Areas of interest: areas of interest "Botanical Garden"
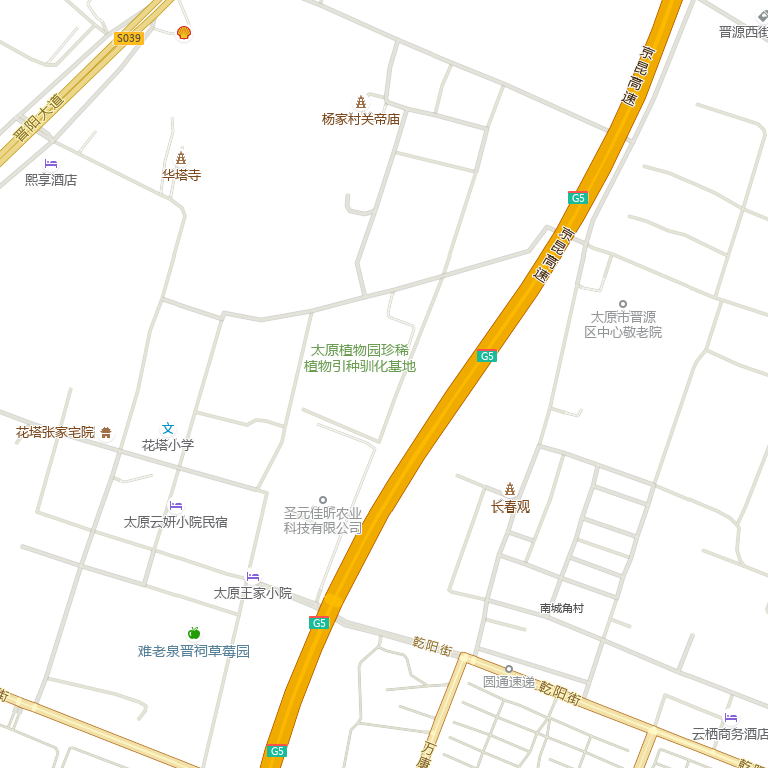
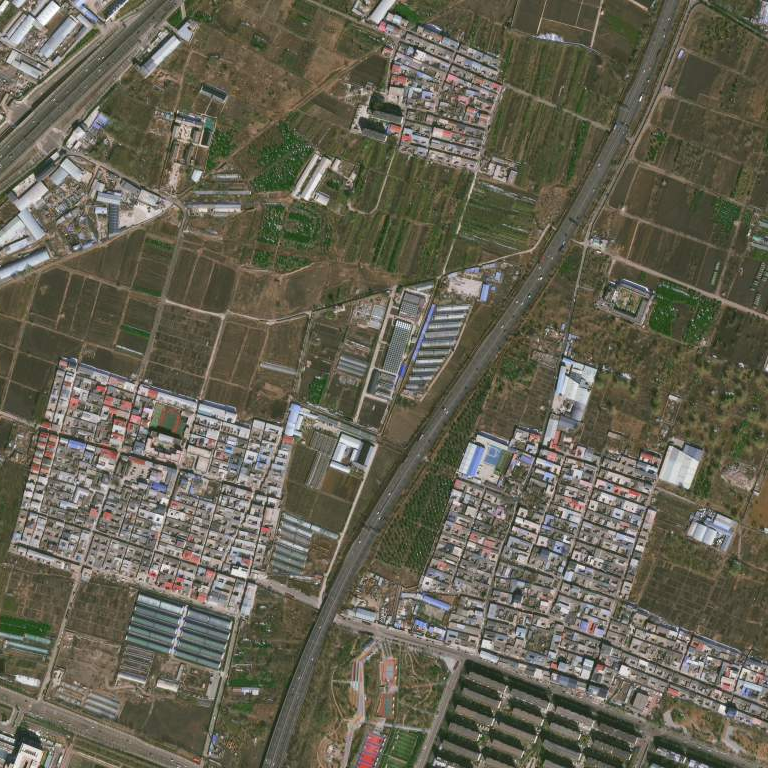